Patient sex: M
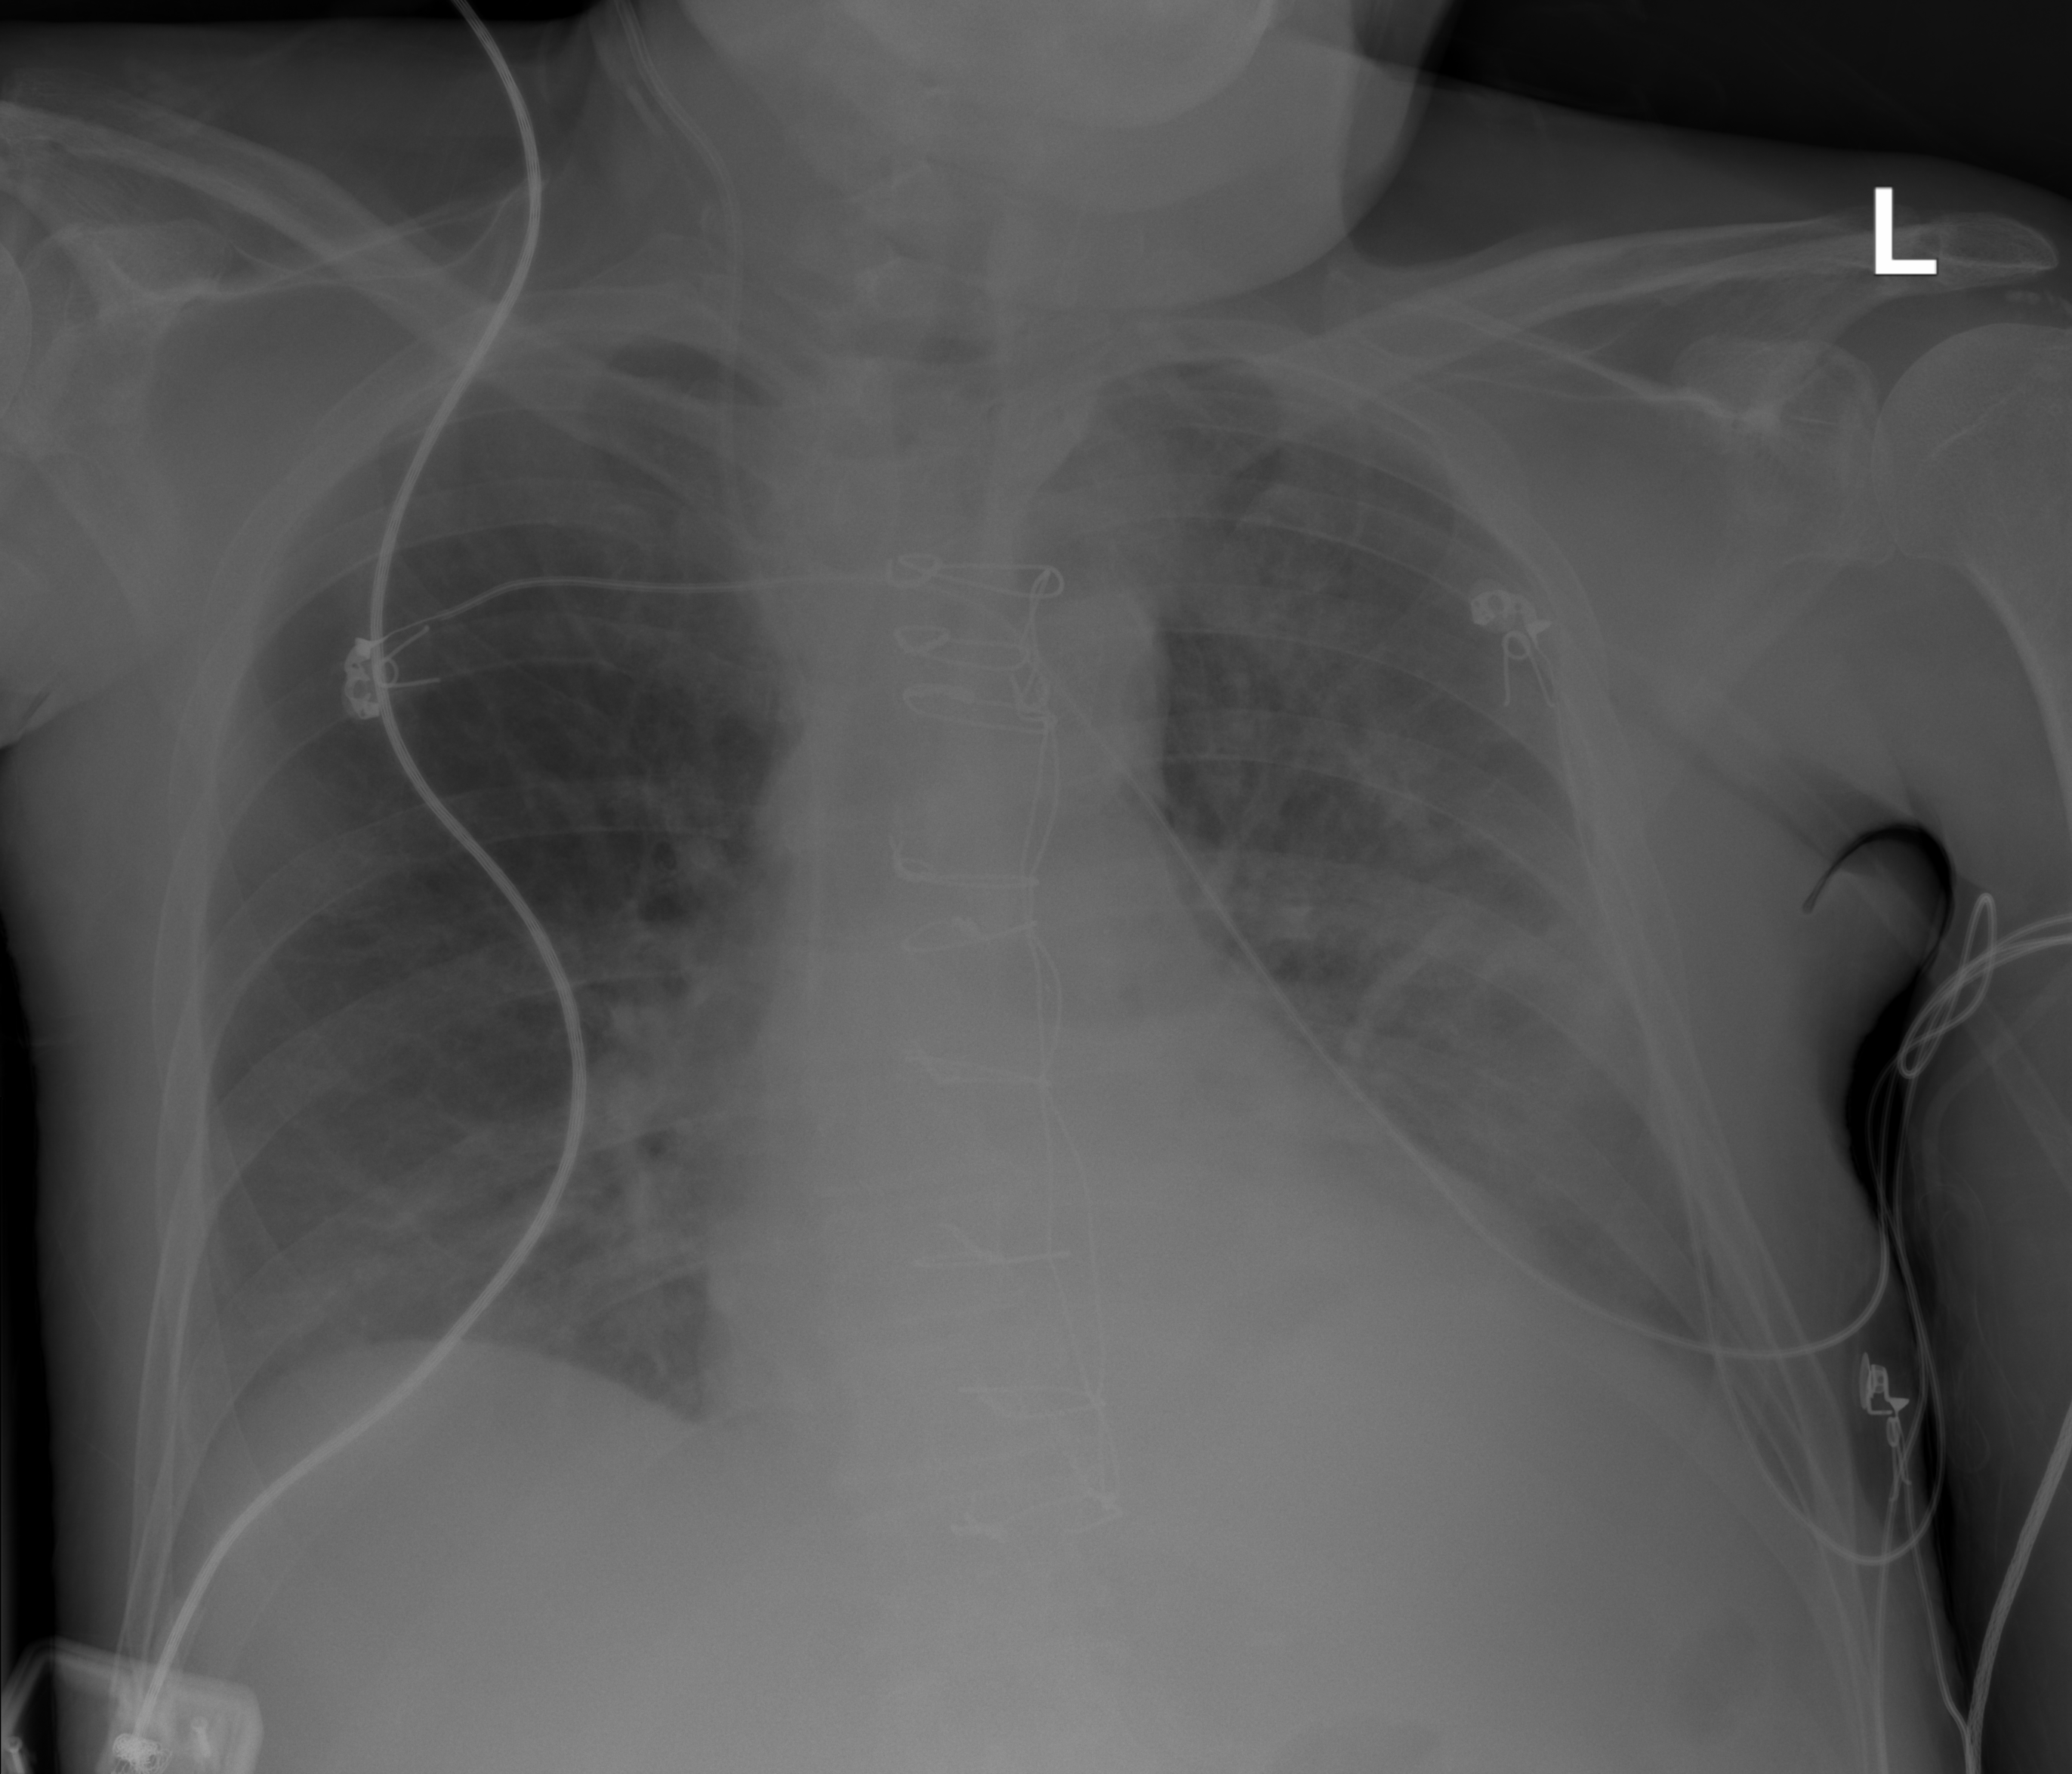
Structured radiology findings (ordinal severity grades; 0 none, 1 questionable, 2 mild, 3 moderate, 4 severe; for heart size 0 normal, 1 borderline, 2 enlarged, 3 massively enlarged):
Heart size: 2
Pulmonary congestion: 0
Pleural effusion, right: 0
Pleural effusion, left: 2
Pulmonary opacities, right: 2
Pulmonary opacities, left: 2
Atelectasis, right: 0
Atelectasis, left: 2